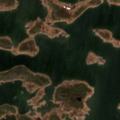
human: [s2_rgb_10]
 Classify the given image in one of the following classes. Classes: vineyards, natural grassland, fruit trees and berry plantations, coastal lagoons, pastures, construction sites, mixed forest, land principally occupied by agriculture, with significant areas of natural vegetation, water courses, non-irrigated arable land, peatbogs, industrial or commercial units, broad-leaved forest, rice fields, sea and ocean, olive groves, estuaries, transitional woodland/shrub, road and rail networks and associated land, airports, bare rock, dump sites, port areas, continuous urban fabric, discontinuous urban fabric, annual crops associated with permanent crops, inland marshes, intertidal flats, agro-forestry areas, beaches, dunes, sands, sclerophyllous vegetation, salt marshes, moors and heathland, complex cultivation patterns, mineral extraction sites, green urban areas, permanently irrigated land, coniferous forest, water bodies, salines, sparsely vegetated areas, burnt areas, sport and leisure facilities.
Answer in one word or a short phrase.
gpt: coniferous forest, transitional woodland/shrub, sea and ocean